Interaction volume radius: 5 \u00c5
Interaction volume height: 25 \u00c5
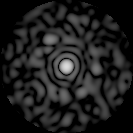
Disorder parameter: 0.8585